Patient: sex F, age 62
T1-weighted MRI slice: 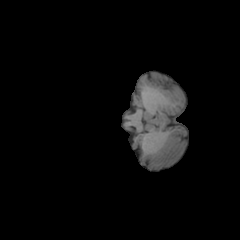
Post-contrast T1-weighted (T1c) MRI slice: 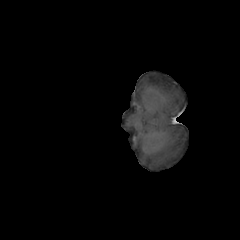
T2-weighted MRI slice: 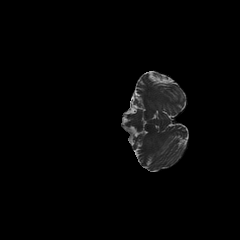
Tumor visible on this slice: no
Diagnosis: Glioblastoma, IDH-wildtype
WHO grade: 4